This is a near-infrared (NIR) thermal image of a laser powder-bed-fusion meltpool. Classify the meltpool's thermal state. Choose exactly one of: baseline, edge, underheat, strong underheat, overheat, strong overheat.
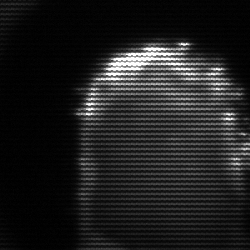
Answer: baseline